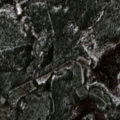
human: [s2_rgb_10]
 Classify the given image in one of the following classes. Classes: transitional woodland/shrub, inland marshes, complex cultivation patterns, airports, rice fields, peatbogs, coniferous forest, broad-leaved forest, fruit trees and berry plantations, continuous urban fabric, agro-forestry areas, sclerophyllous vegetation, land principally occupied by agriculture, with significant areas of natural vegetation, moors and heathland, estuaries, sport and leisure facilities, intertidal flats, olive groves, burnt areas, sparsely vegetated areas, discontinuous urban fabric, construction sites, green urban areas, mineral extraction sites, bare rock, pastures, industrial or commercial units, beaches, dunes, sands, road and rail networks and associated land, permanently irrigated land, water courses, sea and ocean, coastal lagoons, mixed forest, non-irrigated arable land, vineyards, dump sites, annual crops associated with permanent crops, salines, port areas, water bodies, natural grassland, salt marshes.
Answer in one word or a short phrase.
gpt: coniferous forest, transitional woodland/shrub